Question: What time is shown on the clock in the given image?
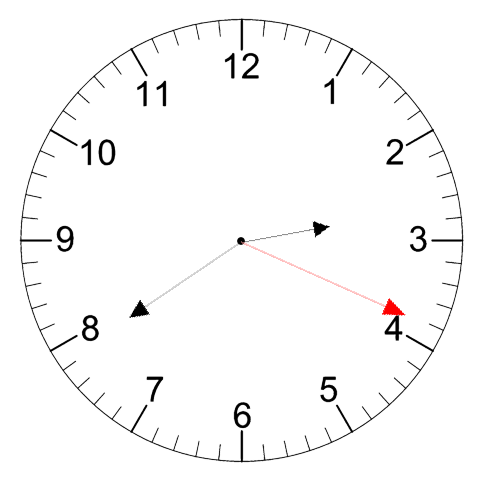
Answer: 02:39:19